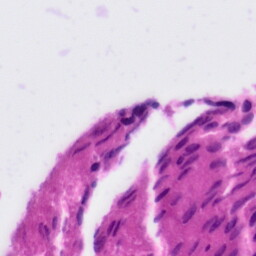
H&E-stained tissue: Tonsil